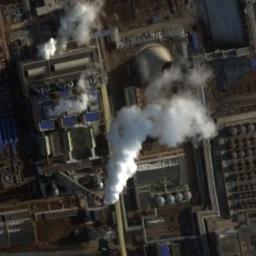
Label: thermal_power_station